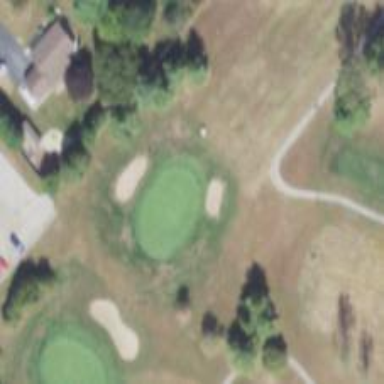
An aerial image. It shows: View of golf hole.